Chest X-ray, PA view. Patient: 52 years old, sex M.
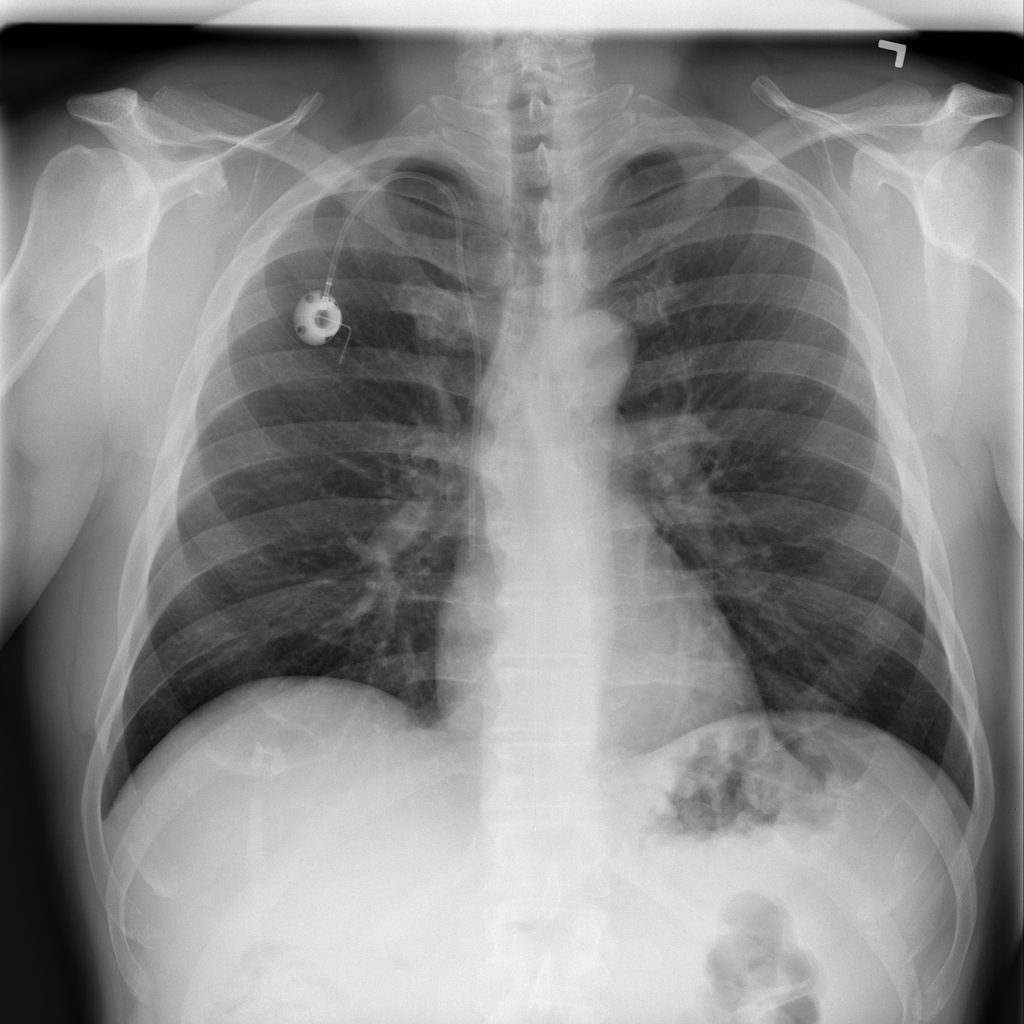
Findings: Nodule